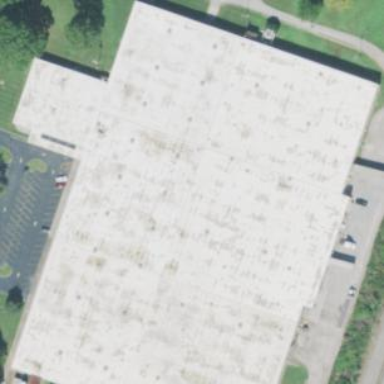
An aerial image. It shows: Industrial building.